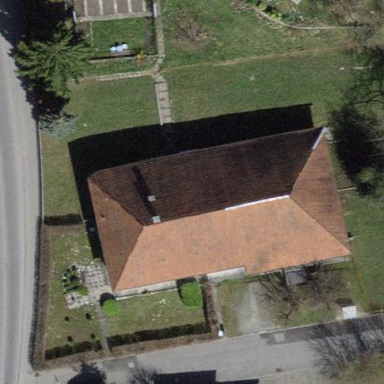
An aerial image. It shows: Building with tiled roof.